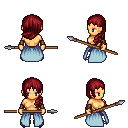
a pixel art fantasy rpg character, female body template, human, tanned skin, overskirt, red pants, brunette left-swept hairstyle, cloth bracers, metal boots, spear, four views (front, back, left, right), 2x2 character sprite sheet, small pixel art, hard edges, no anti-aliasing